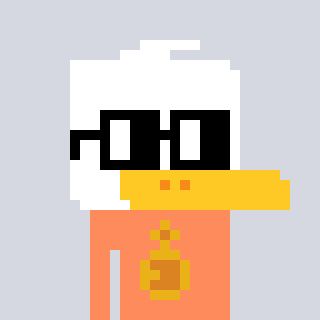
a pixel art character with square black glasses, a duck-shaped head and a peachy-colored body on a cool background